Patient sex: M
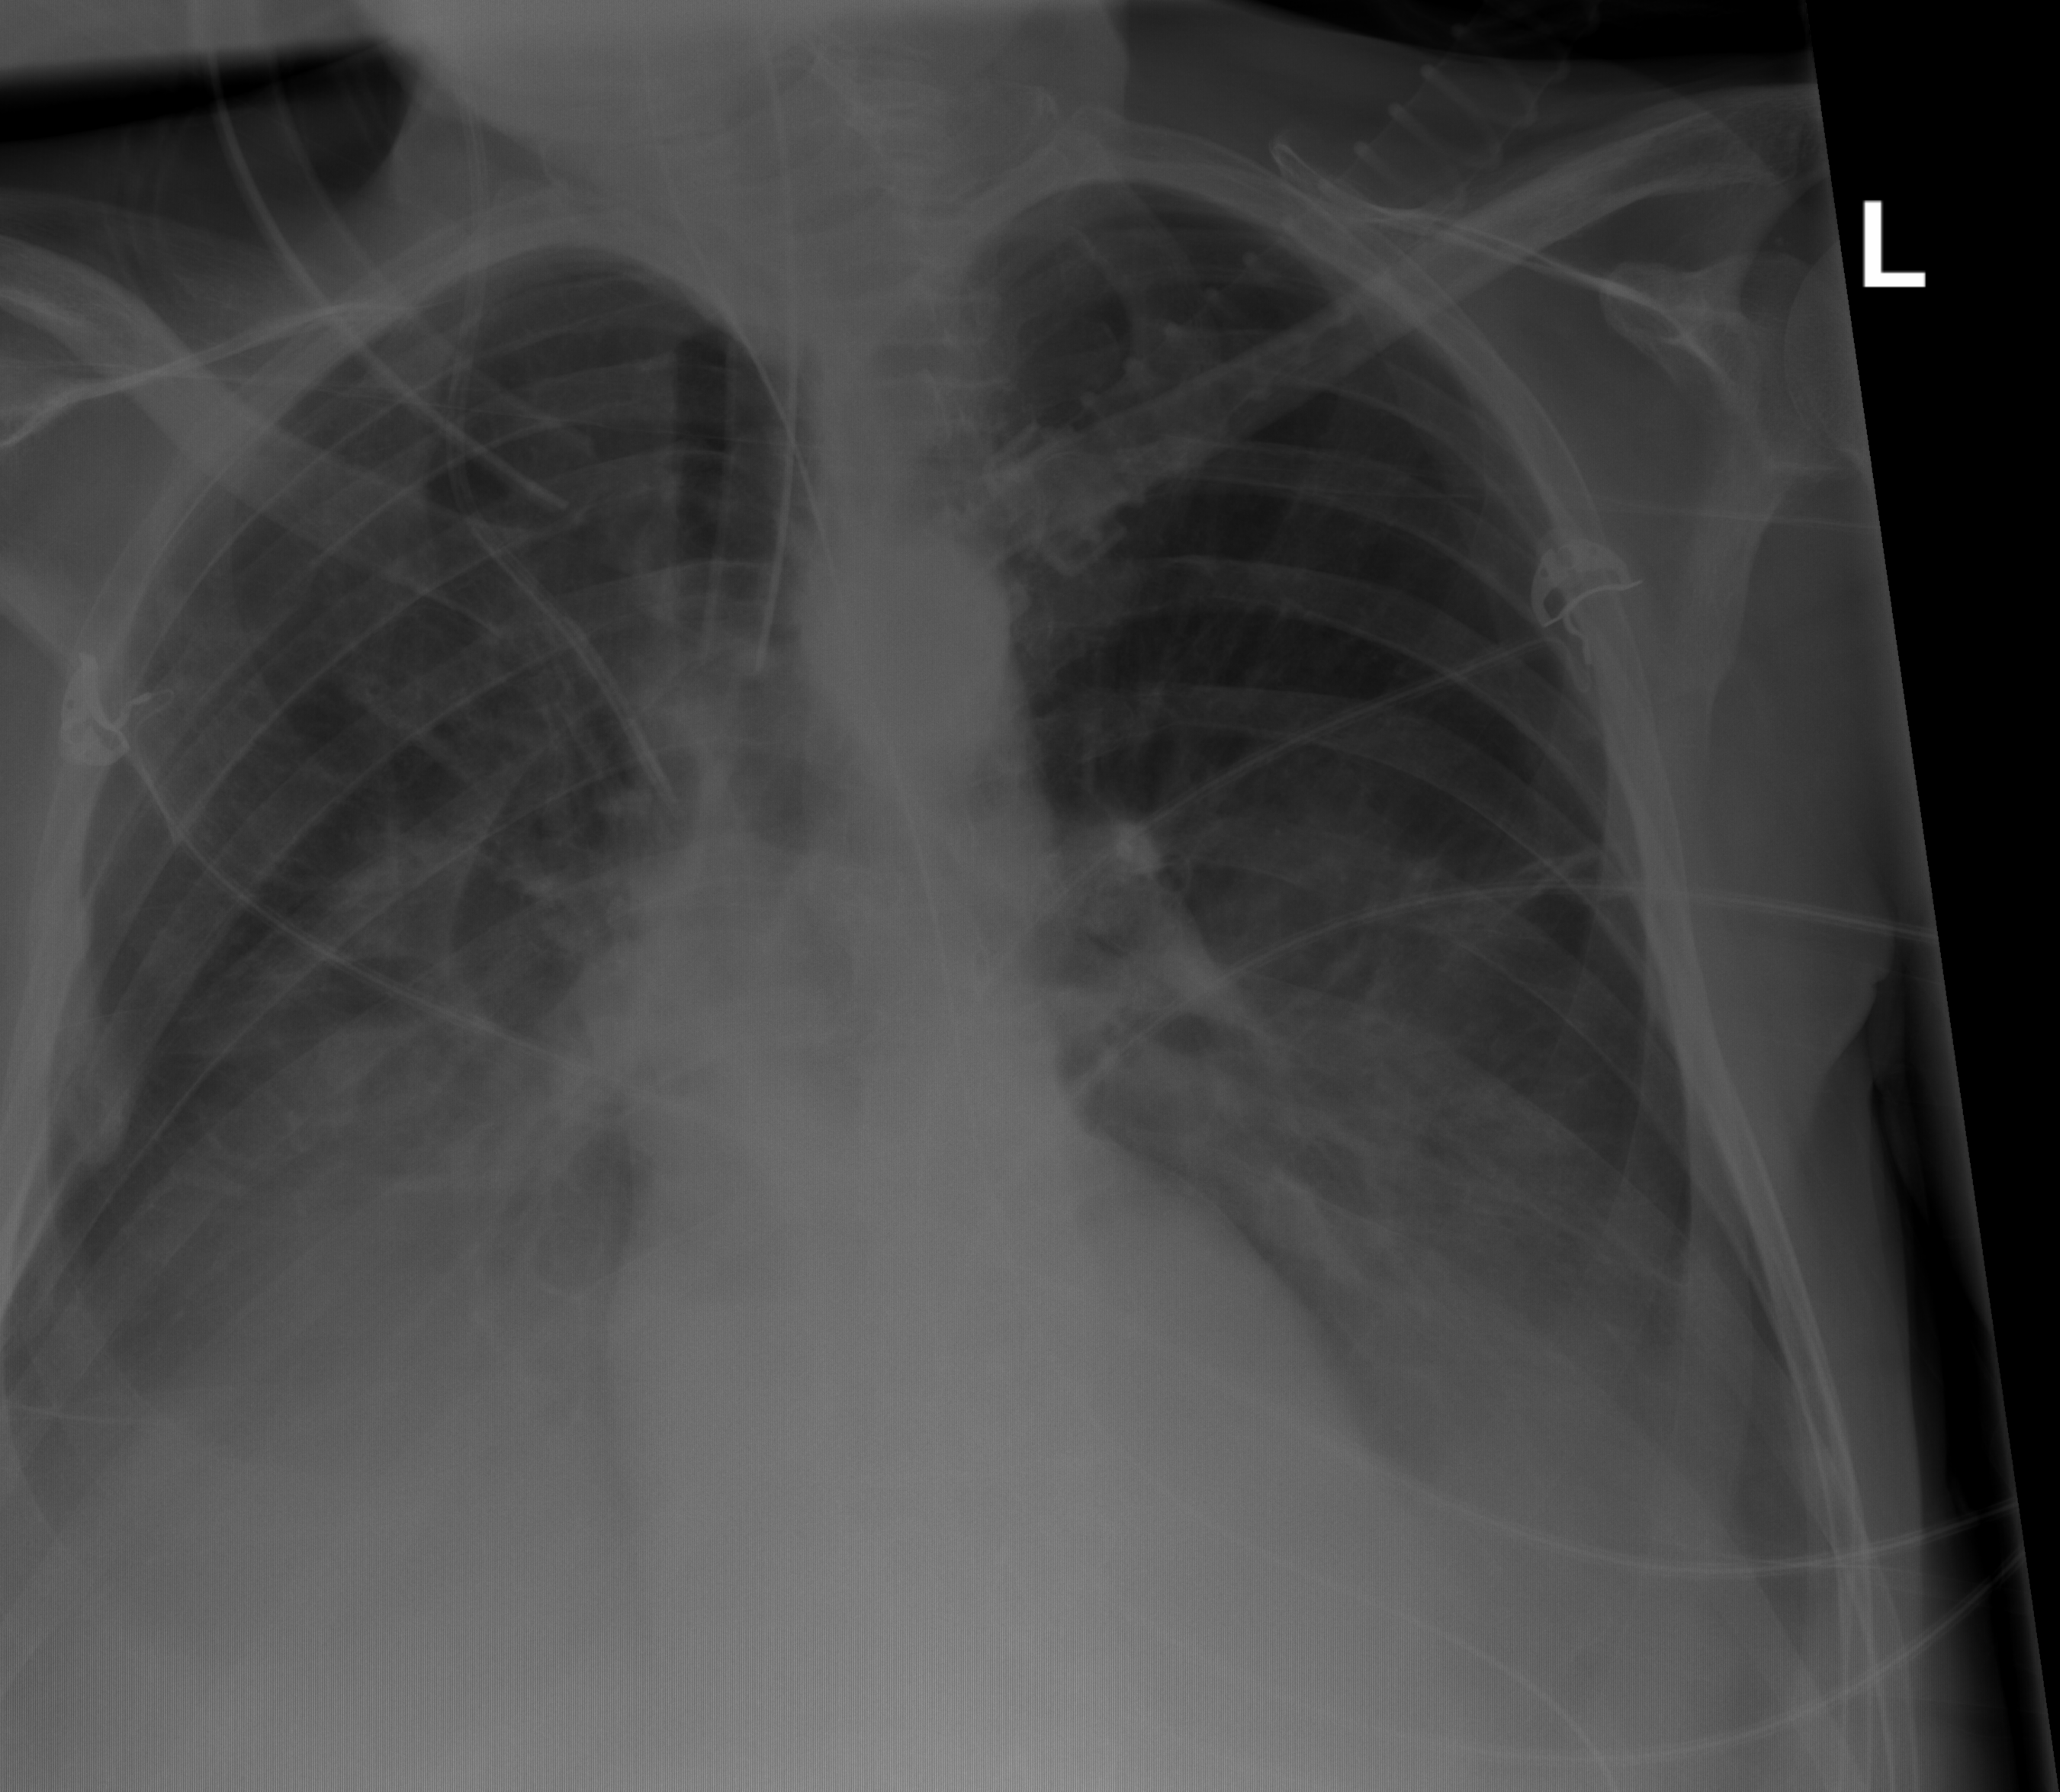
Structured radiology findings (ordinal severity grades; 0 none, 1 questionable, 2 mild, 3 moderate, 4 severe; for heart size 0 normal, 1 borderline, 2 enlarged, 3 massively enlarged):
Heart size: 0
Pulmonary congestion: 0
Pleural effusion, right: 2
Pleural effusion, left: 2
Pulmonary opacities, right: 1
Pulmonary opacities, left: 0
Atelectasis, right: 2
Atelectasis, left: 2